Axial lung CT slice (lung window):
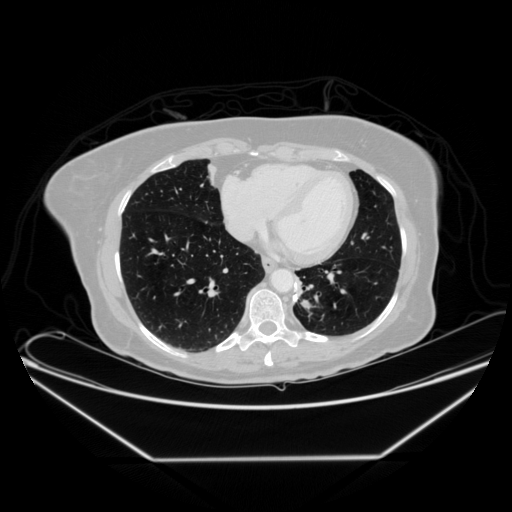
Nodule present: yes
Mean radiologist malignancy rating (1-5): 3.25